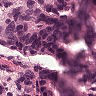
Metastatic tissue present: yes